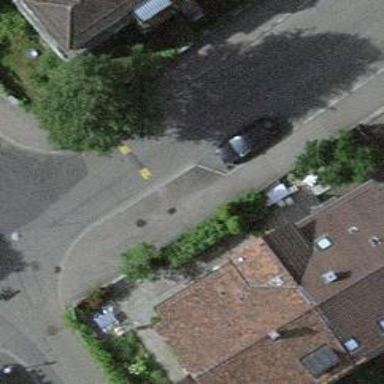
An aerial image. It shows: Bump for traffic calming.